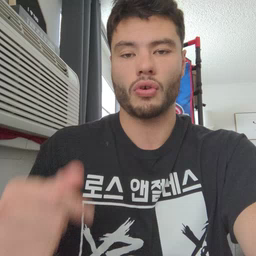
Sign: cheek